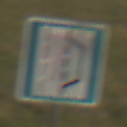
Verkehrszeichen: NothalteUndPannenbucht
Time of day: SunriseSunset
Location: Outdoor (Nature)
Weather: PartlyCloudy
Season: NotSpecified
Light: Natural